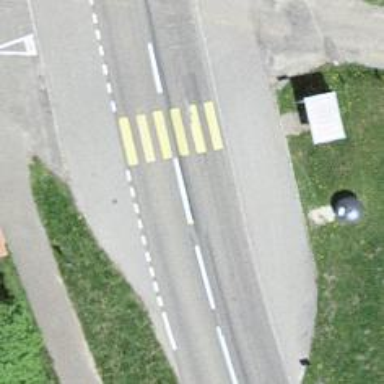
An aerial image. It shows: Zebra crossing on the road.